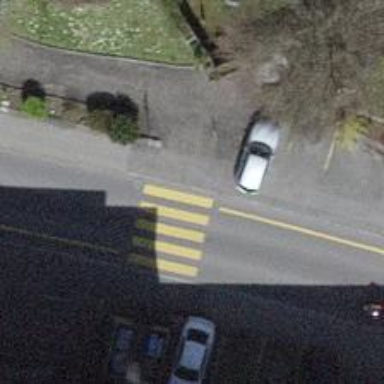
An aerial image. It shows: Kerb barrier.